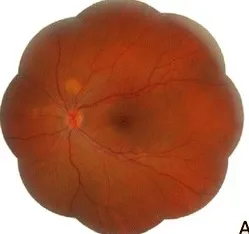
OS fundus. A; Initial visit: optic disc hyperemia and edema and several yellowish subretinal lesions located in the posterior pole and lower midperiphery.
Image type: ophthalmic_imaging (fundus_photograph)